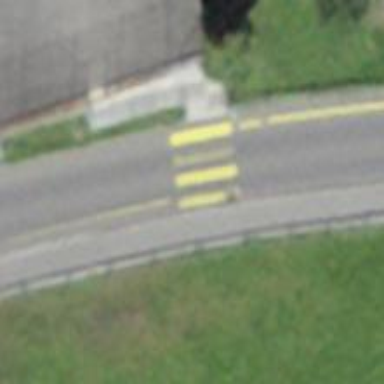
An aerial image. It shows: Marked zebra crossing on the road.